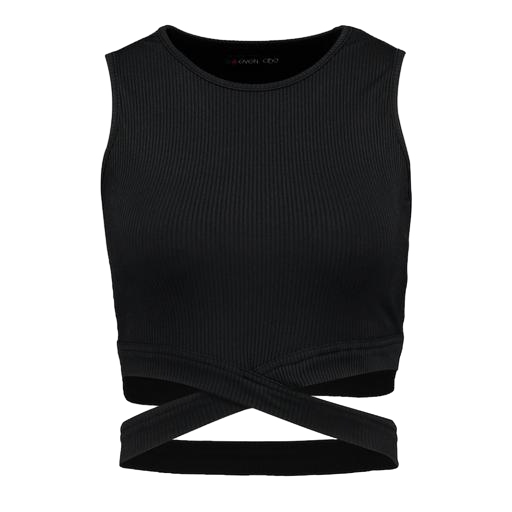
black twisted tank, black x crop top, black material cross-front tank top, white background